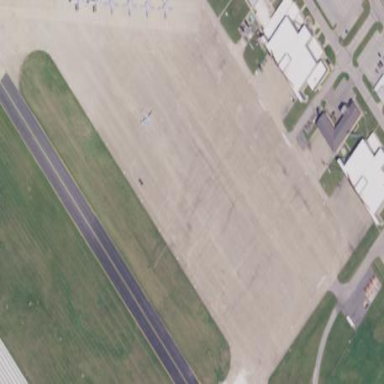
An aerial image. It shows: Apron at the airport.